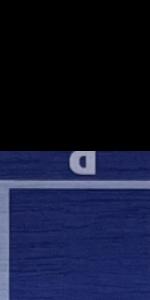
Label: Empty